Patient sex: M
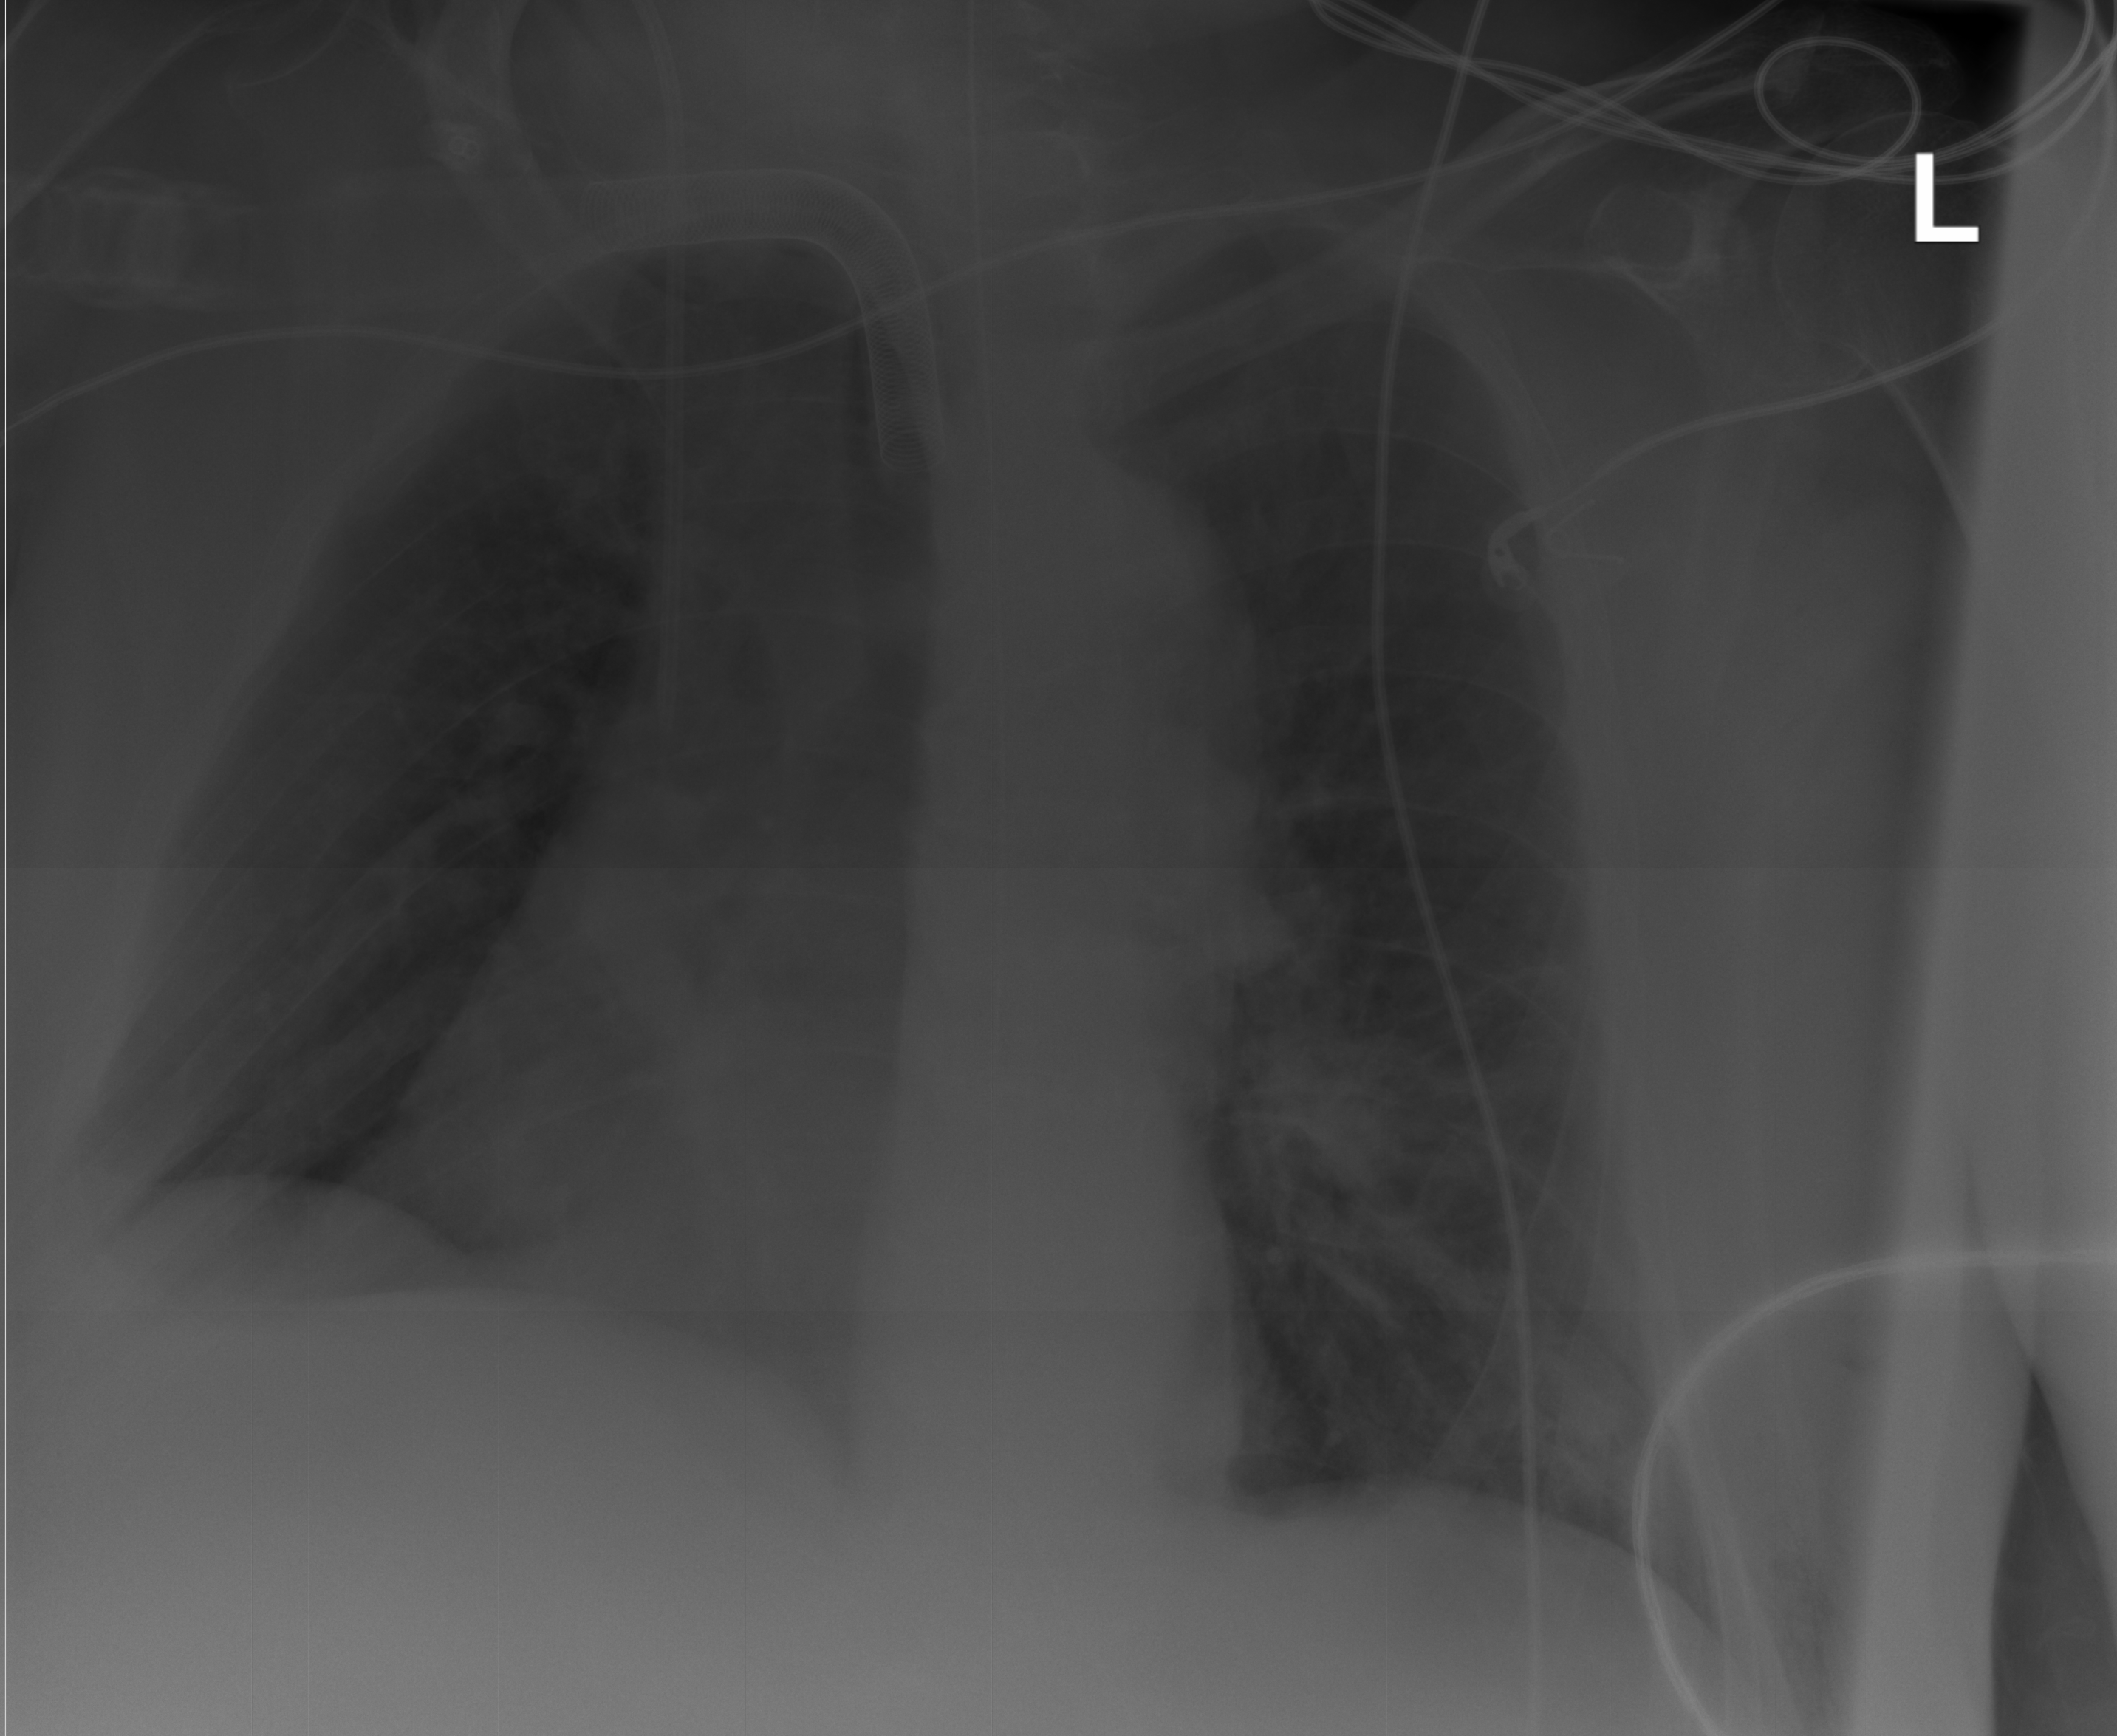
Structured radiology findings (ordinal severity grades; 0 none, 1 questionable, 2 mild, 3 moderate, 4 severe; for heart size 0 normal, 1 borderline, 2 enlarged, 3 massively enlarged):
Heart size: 2
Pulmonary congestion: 2
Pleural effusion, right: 2
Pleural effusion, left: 0
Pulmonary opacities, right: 0
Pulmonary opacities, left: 2
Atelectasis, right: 2
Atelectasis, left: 2